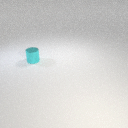
small cyan metal cylinder